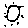
Label: sun